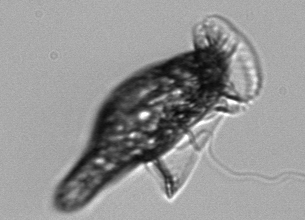
Label: Dinophysis_tripos